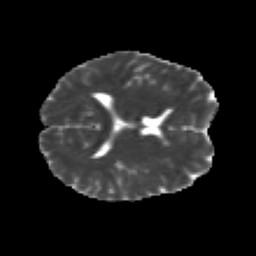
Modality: MD
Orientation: axial
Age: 27
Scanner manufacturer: siemens
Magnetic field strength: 3 T
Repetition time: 2.2 s
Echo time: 0.084 s